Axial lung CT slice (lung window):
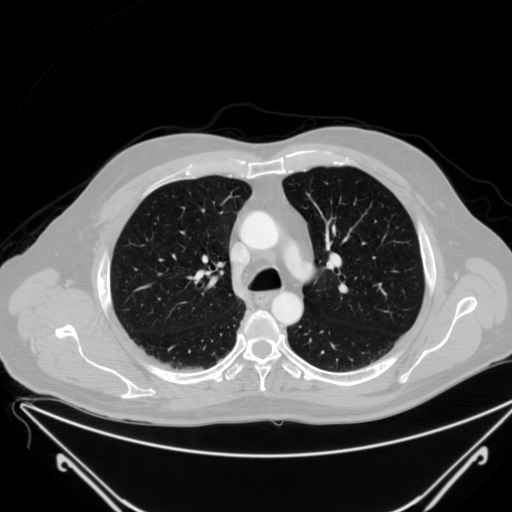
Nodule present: no